Question: I created ,with Eclipse Luna, a simple Spring MVC Project but it doesn't works if i add mvc:resources in springConfig-servlet.xml. I have this errors in Tomcat:
'''
PM org.springframework.web.servlet.PageNotFound noHandlerFound
Avvertenza: No mapping found for HTTP request with URI [/SpringStore/] in DispatcherServlet with name 'springConfig'
'''
Where am I doing wrong?Thanks
This is the structure of my project

Web.xml code
'''
<?xml version="1.0" encoding="UTF-8"?>
<web-app xmlns:xsi="http://www.w3.org/2001/XMLSchema-instance" xmlns="http://java.sun.com/xml/ns/javaee" xsi:schemaLocation="http://java.sun.com/xml/ns/javaee http://java.sun.com/xml/ns/javaee/web-app_3_0.xsd" id="WebApp_ID" version="3.0">
<display-name>SpringStore</display-name>
<servlet>
<servlet-name>springConfig</servlet-name>
<servlet-class> org.springframework.web.servlet.DispatcherServlet</servlet-class>
<load-on-startup>1</load-on-startup>
</servlet>
<servlet-mapping>
<servlet-name>springConfig</servlet-name>
<url-pattern>/</url-pattern>
</servlet-mapping>
</web-app>
'''
springConfig-Servlet code:
'''
<?xml version="1.0" encoding="UTF-8"?>
<beans xmlns="http://www.springframework.org/schema/beans"
xmlns:xsi="http://www.w3.org/2001/XMLSchema-instance"
xmlns:context="http://www.springframework.org/schema/context"
xmlns:mvc="http://www.springframework.org/schema/mvc"
xmlns:tx="http://www.springframework.org/schema/tx"
xsi:schemaLocation="http://www.springframework.org/schema/beans http://www.springframework.org/schema/beans/spring-beans-4.1.xsd
http://www.springframework.org/schema/context http://www.springframework.org/schema/context/spring-context-4.1.xsd
http://www.springframework.org/schema/mvc http://www.springframework.org/schema/mvc/spring-mvc-4.1.xsd
http://www.springframework.org/schema/tx http://www.springframework.org/schema/tx/spring-tx-4.1.xsd">
<bean class="org.springframework.web.servlet.view.InternalResourceViewResolver">
<property name="prefix" value="/WEB-INF/jsp/"/>
<property name="suffix" value=".jsp"/>
</bean>
<context:component-scan base-package="controller"/>
<mvc:resources mapping="/resources/**" location="/resources/"/>
</beans>
'''
HomeController.java
'''
package controller;
import org.springframework.stereotype.Controller;
import org.springframework.web.bind.annotation.RequestMapping;
import org.springframework.web.bind.annotation.RequestMethod;
@Controller
public class HomeController {
@RequestMapping(value="/",method=RequestMethod.GET)
public String welcome(){
return "index";
}//welcome
}
'''
The contents of the file index.jsp is very long and I don't write it here.
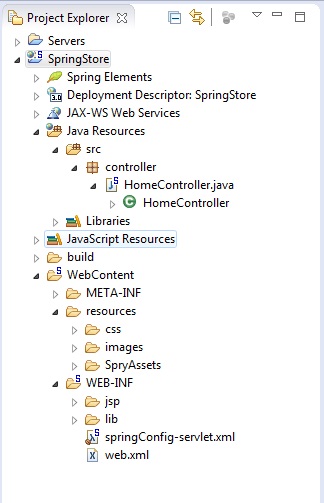
Answer: I think you are missing below entries in your file.
'''
<mvc:default-servlet-handler />
<mvc:annotation-driven />
'''